九年级 · 画法几何学
如图, $\triangle A B C$ 是等边三角形, 点 $D 、 E$ 分别在 $C B 、 A C$ 的延长线上, $\angle A D E=60^{\circ}$.

(1)请找出图中相似的三角形;

(2)请选择其中一对说明理由.

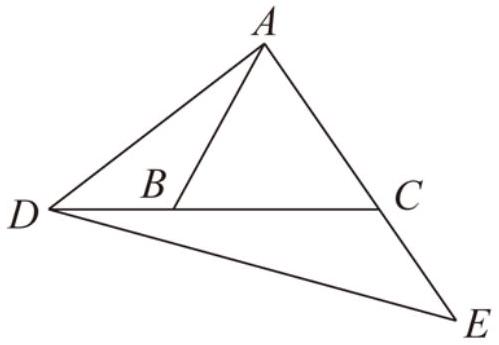
答案:  (1) $\triangle A C D \sim \triangle A D E, \triangle A B D \sim \triangle D C E$

(2)理由见解析

解析: (1) 利用相似三角形的定义解答即可;

（2）利用等边三角形的性质和相似三角形的判定解答即可.

【详解】（1）解：相似三角形有： $\triangle A C D \sim \triangle A D E ， \triangle A B D \sim \triangle D C E$;

（2） $\triangle A C D \sim \triangle A D E$ 的理由:

$\because \triangle A B C$ 是等边三角形,

$\therefore \angle A C D=\angle A B C=60^{\circ}$,

$\because \angle A C D=\angle C D E+\angle E$,

$\therefore \angle C D E+\angle E=60^{\circ}$,

$\because \angle A D E=60^{\circ}$,

$\therefore \angle A D C+\angle C D E=60^{\circ}$,

$\therefore \angle A D C=\angle E$,

$\because \angle D A C=\angle E A D$,

$\therefore \triangle A C D \sim \triangle A D E$;

$\triangle A B D \sim \triangle D C E$ 的理由：

$\because \triangle A B C$ 是等边三角形,
$\therefore \angle A C D=\angle A B C=60^{\circ}$,

$\therefore \angle A B D=\angle D C E=120^{\circ}$,

$\because \angle A C D=\angle C D E+\angle E$,

$\therefore \angle C D E+\angle E=60^{\circ}$,

$\because \angle A D E=60^{\circ}$,

$\therefore \angle A D C+\angle C D E=60^{\circ}$,

$\therefore \angle A D C=\angle E$,

$\therefore \triangle A B D \sim \triangle D C E$.

【点睛】本题考查相似三角形的判定定理, 等边三角形的性质, 三角形外角的性质, 熟练掌握相似三角形的判定定理是解题的关键.